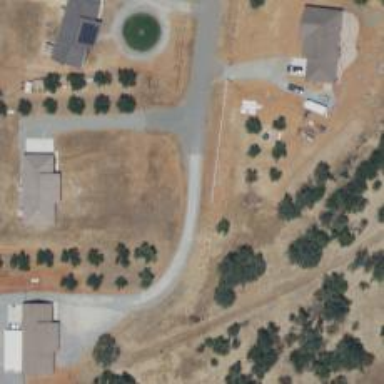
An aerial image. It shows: Driveway leading to service road.